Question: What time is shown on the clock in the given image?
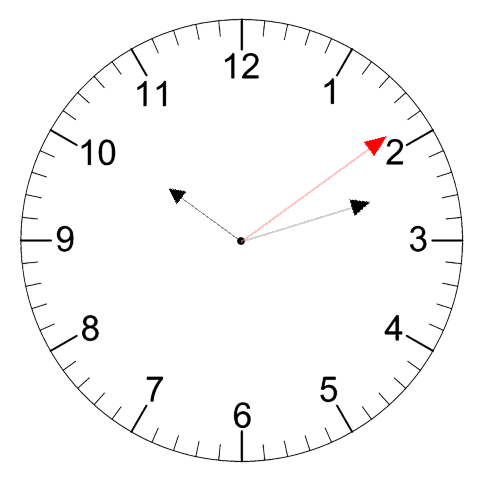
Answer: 10:12:09